Interaction volume radius: 5 \u00c5
Interaction volume height: 25 \u00c5
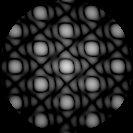
Disorder parameter: 0.01276